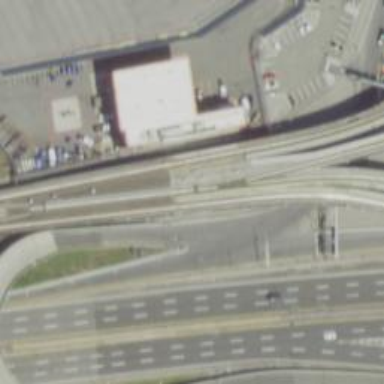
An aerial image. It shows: Bridge for electrified light rail.